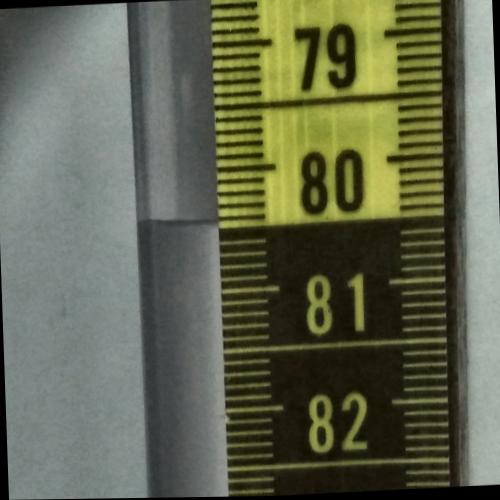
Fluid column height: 80.4 cm